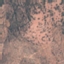
Land use / land cover: PermanentCrop